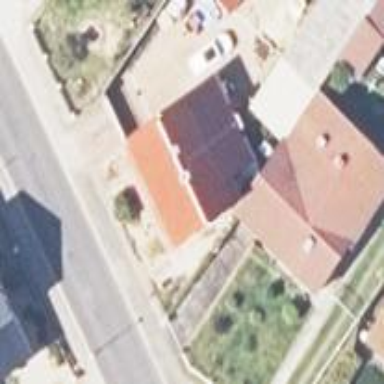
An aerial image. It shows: Simple house.